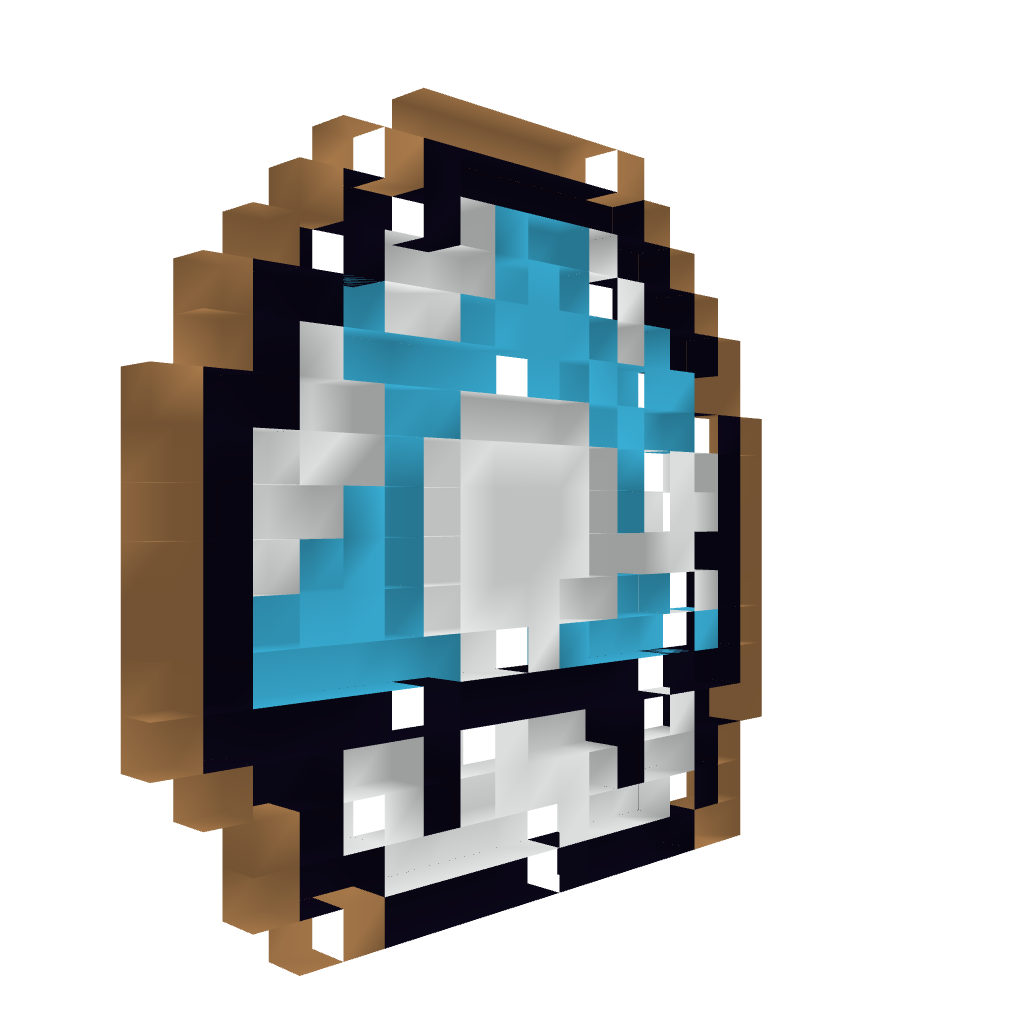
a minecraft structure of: Super Mario Blue Mushroom